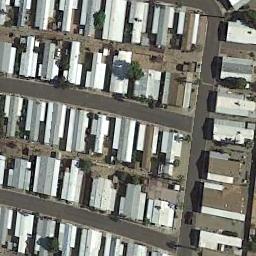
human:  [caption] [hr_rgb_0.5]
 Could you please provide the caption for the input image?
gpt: There are a row of colorful mobile homes on both sides of the road .

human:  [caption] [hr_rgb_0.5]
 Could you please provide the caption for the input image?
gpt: The dense mobile home park has lots of neatly arranged white mobile homes and some roads go through the mobile home park .

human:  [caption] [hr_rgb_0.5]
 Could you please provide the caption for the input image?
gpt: The mobile home park is on the open place next to the road .

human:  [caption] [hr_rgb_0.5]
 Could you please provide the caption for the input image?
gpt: There are many buildings of different shapes and sizes in the mobile home parks .

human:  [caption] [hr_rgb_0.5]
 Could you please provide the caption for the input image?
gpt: There are many gray and white buildings in the mobile home park .